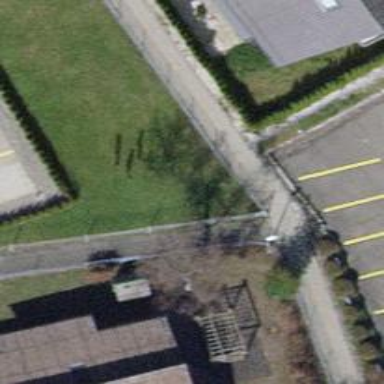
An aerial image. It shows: Footway made of cobblestone.